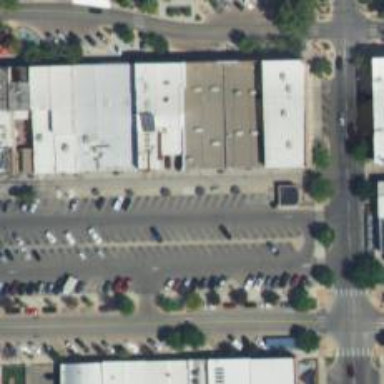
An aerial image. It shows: Parking space is available.